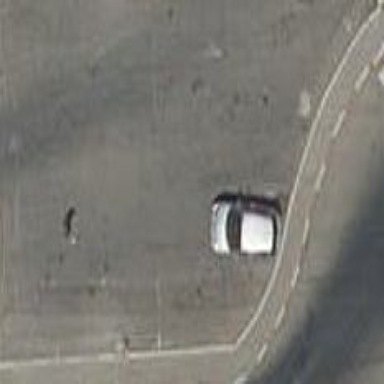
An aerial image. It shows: Kerb barrier.